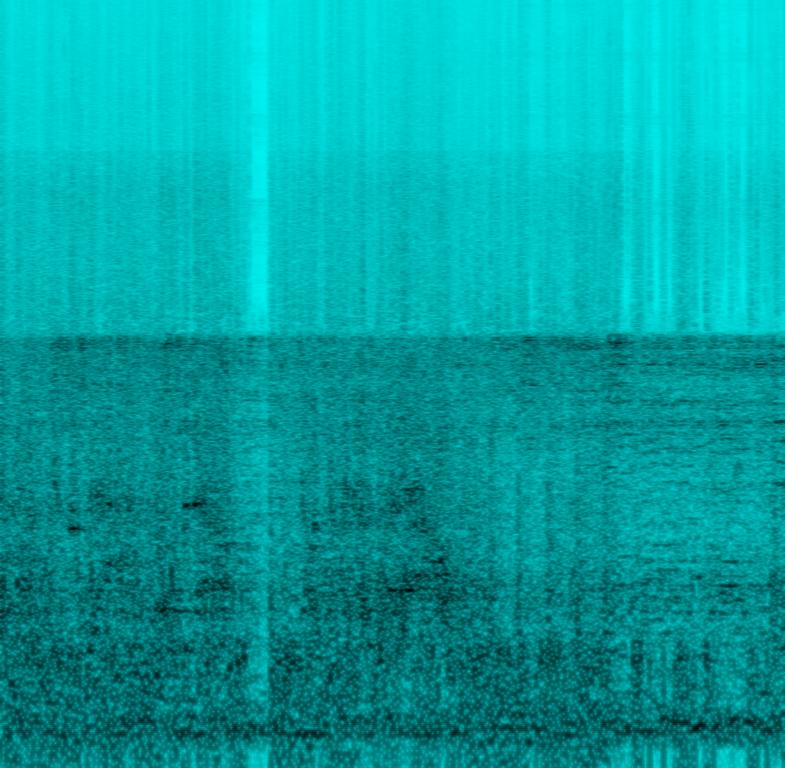
The low quality recording features a live performance of a metal song. The recording is noisy, in mono and so crushed, distorted, harsh and loud that you can barely hear anything but the loud noise.